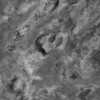
Label: not_dusty